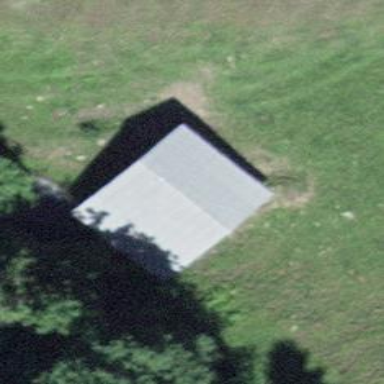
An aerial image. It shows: Rural barn.